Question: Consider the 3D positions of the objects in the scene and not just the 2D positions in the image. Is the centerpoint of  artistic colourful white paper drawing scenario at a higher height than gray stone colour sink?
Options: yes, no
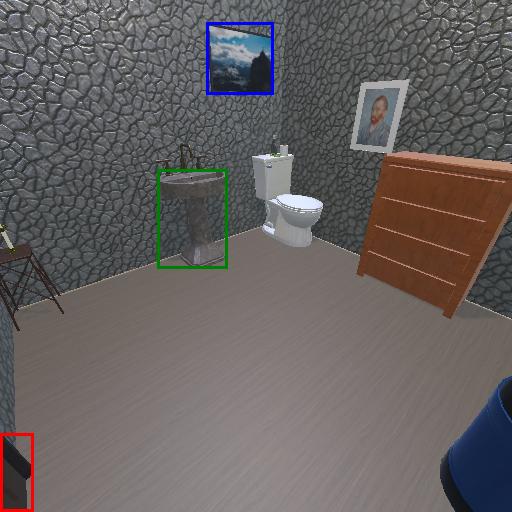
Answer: yes